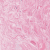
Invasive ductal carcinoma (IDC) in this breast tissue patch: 0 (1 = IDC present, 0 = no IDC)